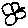
Label: flower